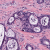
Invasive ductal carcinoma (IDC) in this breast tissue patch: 1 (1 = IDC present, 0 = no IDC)